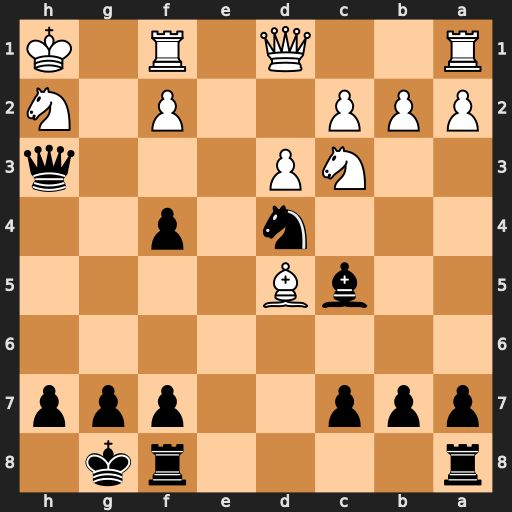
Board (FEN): r4rk1/ppp2ppp/8/2bB4/3n1p2/2NP3q/PPP2P1N/R2Q1R1K
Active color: b
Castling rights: -
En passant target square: -
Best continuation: f3 Rg1 Bd6